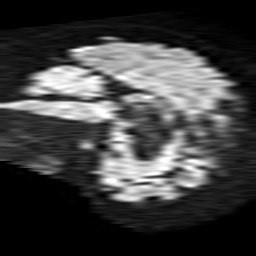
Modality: TRACE
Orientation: sagittal
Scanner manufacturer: philips
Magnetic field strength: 1.5 T
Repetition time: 3.704 s
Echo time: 0.09719 s